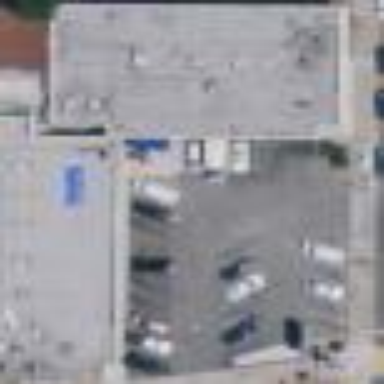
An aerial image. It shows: Commercial building.